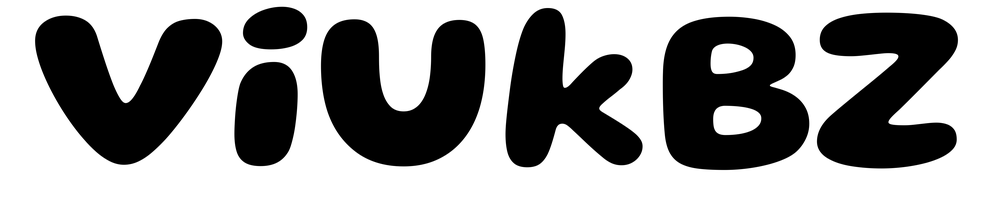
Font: Gluten_Bold